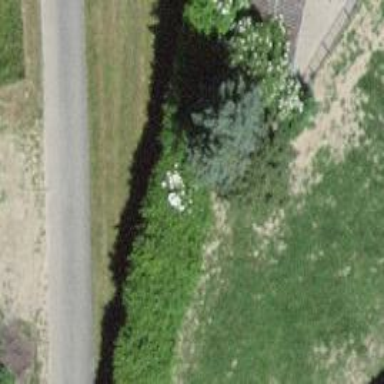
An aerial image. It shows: Single tag "natural: tree."